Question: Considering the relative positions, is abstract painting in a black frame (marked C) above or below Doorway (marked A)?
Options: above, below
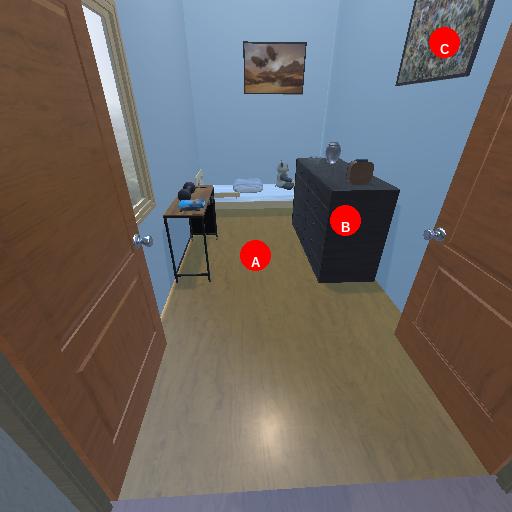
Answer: above